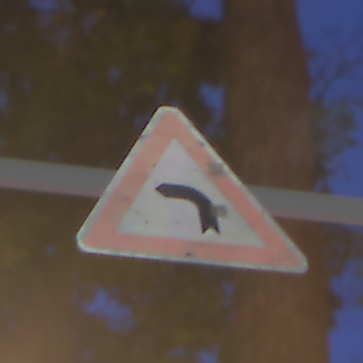
Verkehrszeichen: KurveLinks
Umgebung: Outdoor, Urban
Tageszeit: Night
Wetter: Clear
Licht: Artificial
Jahreszeit: NotSpecified
Kontrast: HighContrast